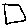
Label: square